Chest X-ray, PA view. Patient: 57 years old, sex M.
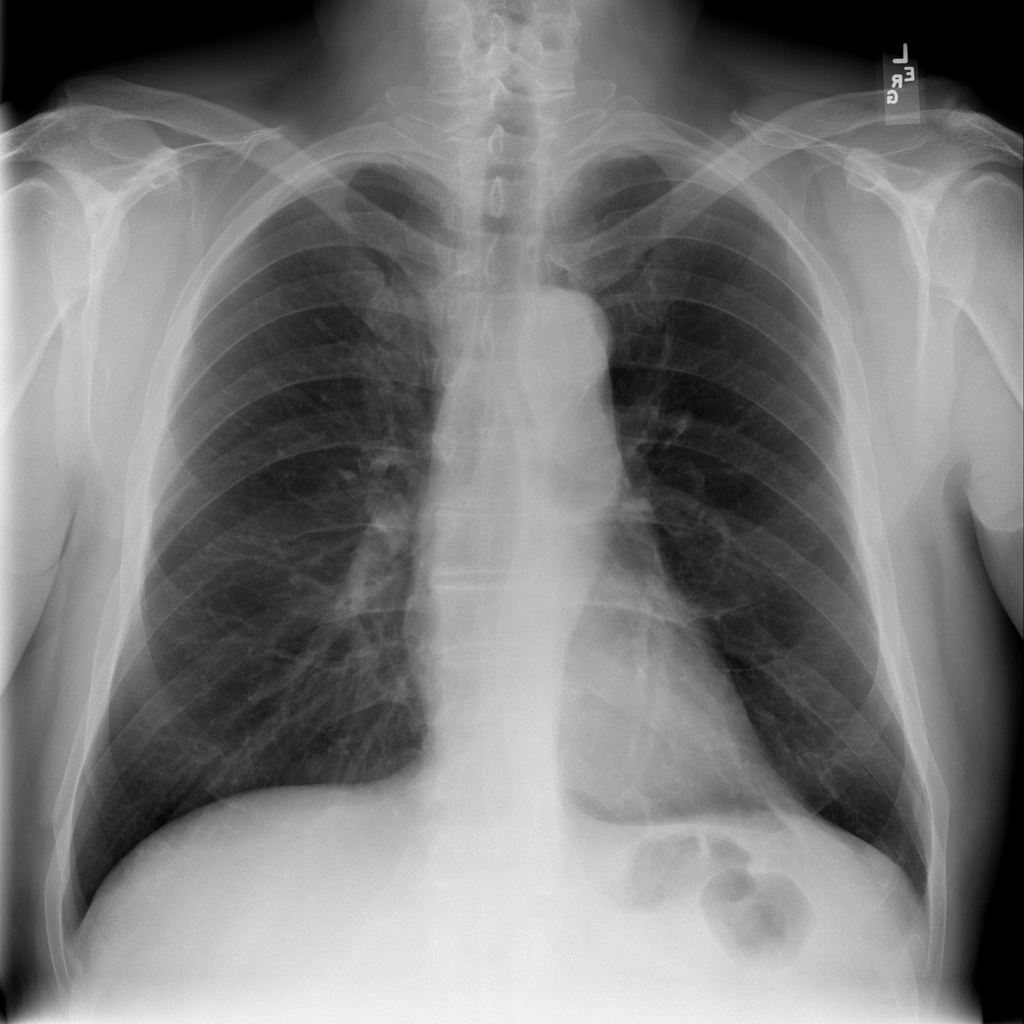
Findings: Infiltration